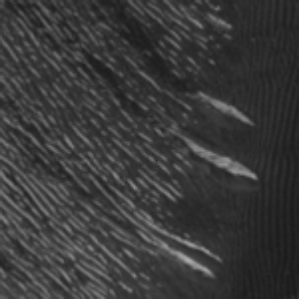
Label: frost